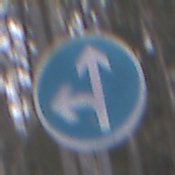
Verkehrszeichen: VorgeschriebeneFahrtrichtungGeradeausOderLinks
Umgebung: Outdoor, Nature
Tageszeit: Midday
Wetter: Overcast
Licht: Natural
Jahreszeit: Autumn
Kontrast: LowContrast